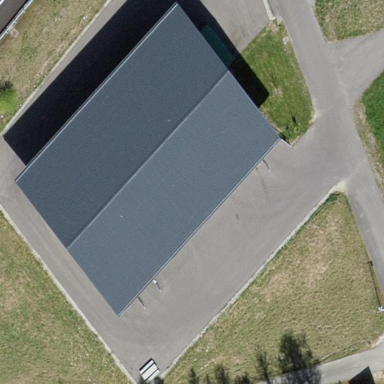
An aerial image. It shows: Recycling center.